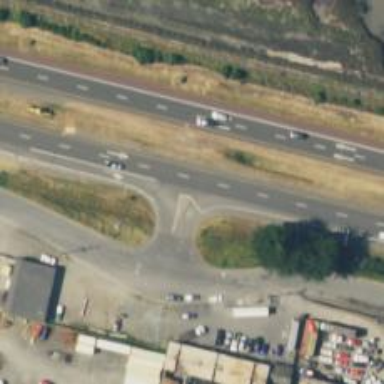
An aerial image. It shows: Trunk link highway with asphalt surface.